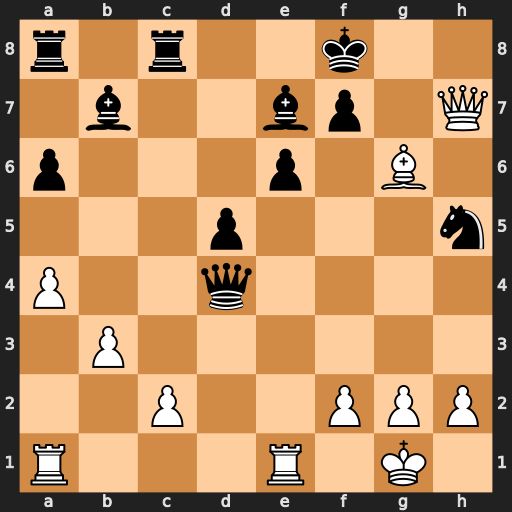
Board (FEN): r1r2k2/1b2bp1Q/p3p1B1/3p3n/P2q4/1P6/2P2PPP/R3R1K1
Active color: w
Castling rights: -
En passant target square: -
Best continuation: Qxf7#